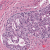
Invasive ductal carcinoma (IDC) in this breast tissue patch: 1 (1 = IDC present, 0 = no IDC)